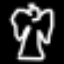
Label: angel